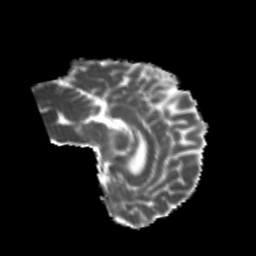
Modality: MD
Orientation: sagittal
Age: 21
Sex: female
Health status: healthy
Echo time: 0.074 s